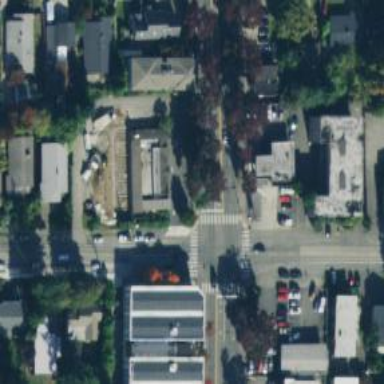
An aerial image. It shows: Secondary road with separate sidewalk.